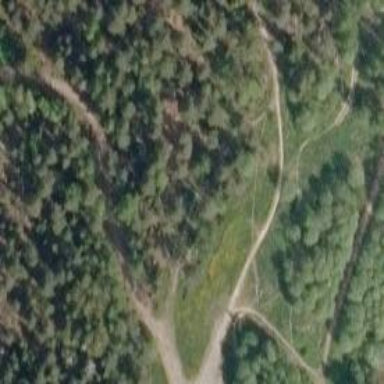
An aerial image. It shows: Disc golf course designed for leisure and sport.